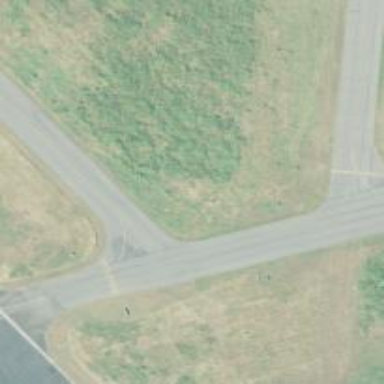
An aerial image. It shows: View of taxiway at the airport.